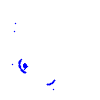
Particle: electron